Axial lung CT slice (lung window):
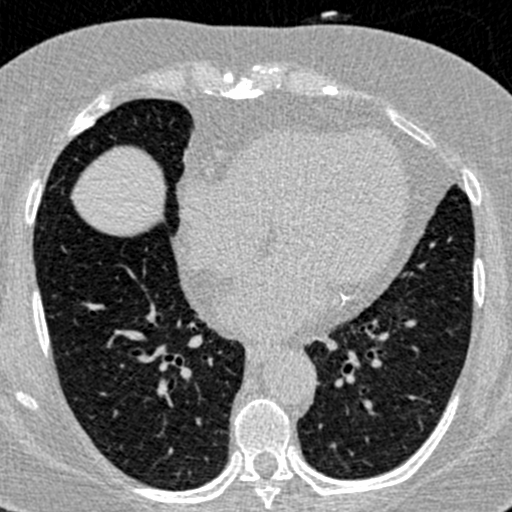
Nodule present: no